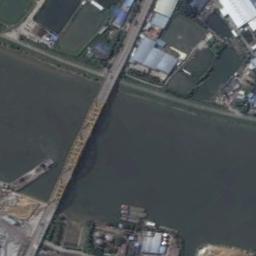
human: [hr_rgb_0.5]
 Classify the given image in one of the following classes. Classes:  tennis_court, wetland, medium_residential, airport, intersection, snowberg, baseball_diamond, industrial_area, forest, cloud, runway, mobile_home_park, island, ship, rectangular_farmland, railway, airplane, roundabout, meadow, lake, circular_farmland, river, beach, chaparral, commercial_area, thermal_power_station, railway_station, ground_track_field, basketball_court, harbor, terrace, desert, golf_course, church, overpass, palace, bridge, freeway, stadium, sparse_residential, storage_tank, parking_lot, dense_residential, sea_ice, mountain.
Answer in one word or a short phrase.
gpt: bridge